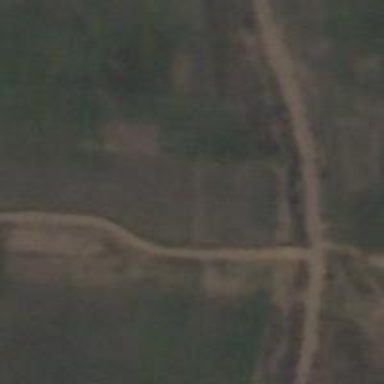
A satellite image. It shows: Unclassified road.